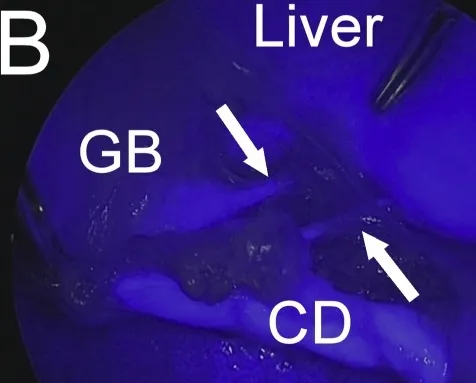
The laparoscopic view of Calot's triangle. . (B) The subvesical bile ducts were clear on fluorescent cholangiography. . CD; cystic duct, GB; gallbladder, Arrow; subvesical bile ducts.
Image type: radiology (ct)